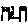
Label: square